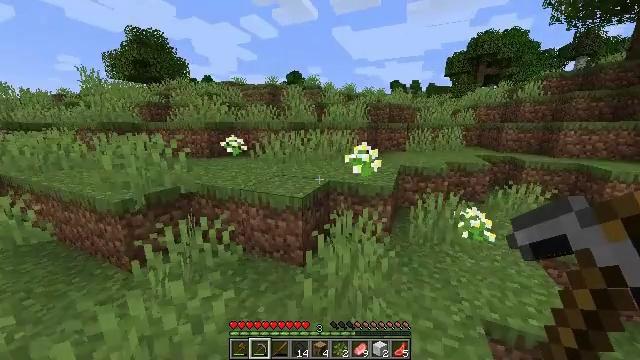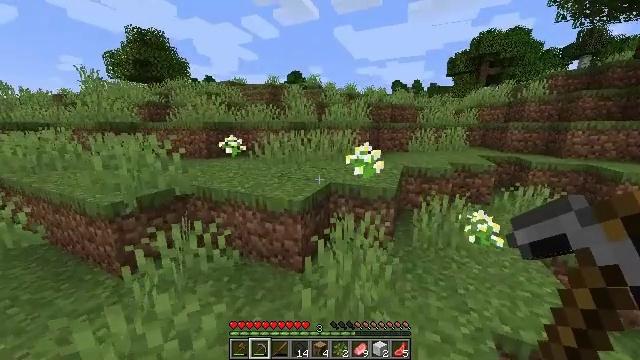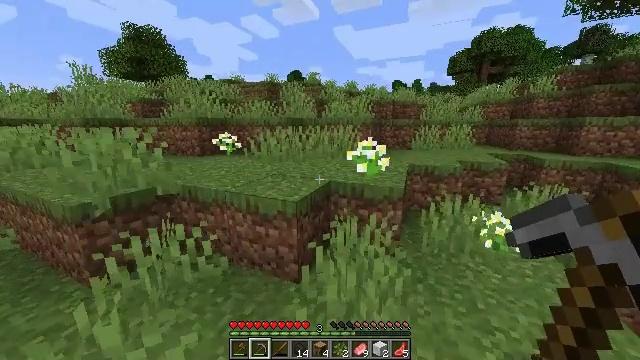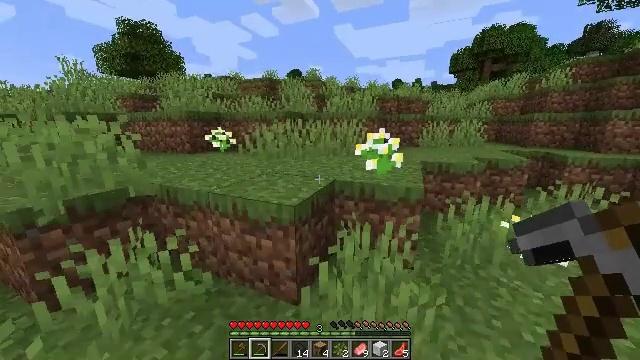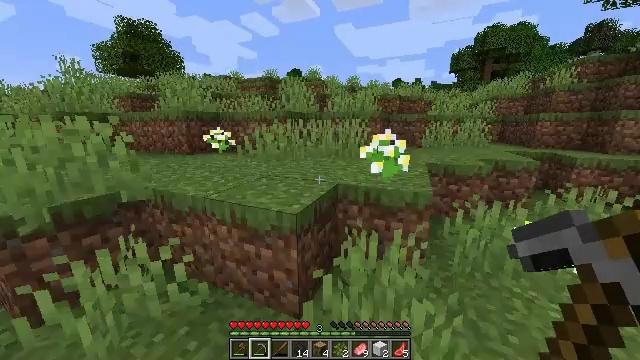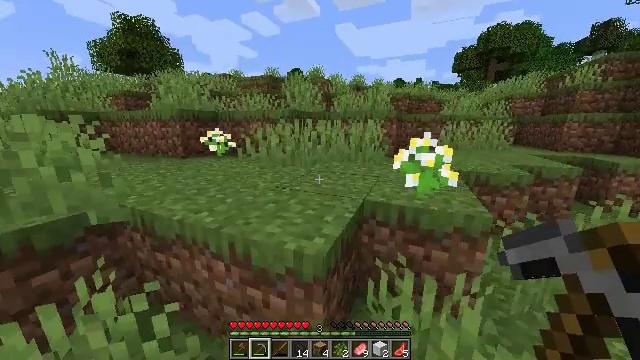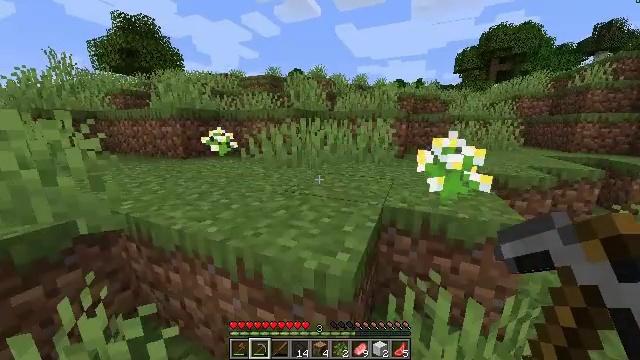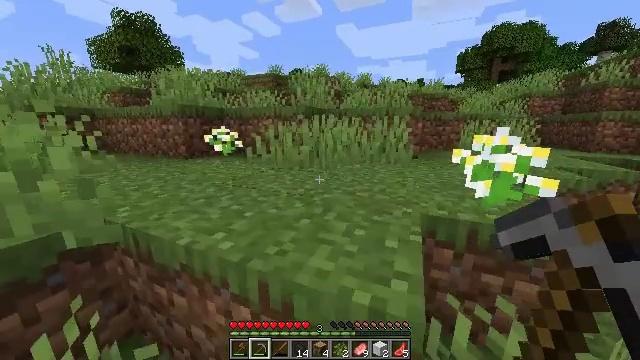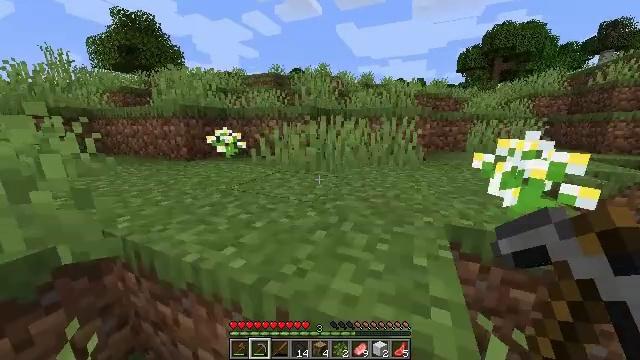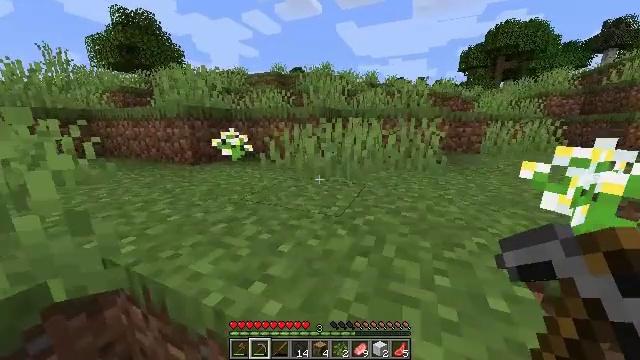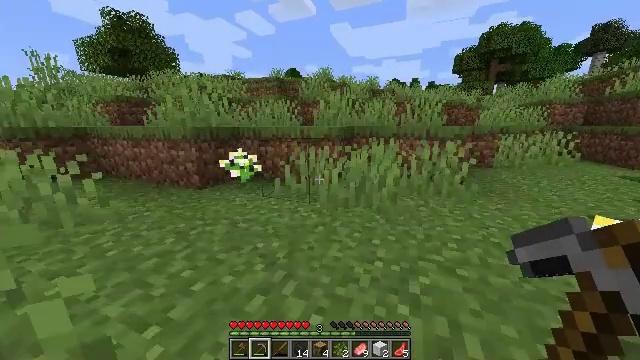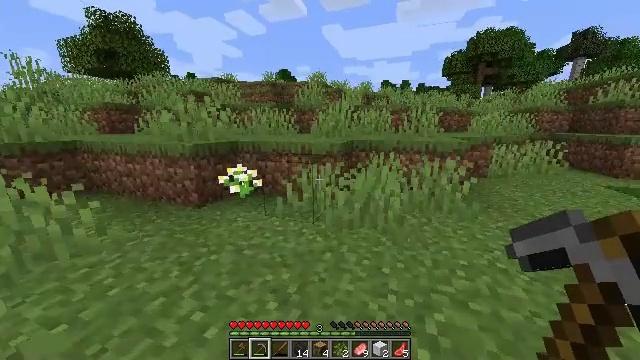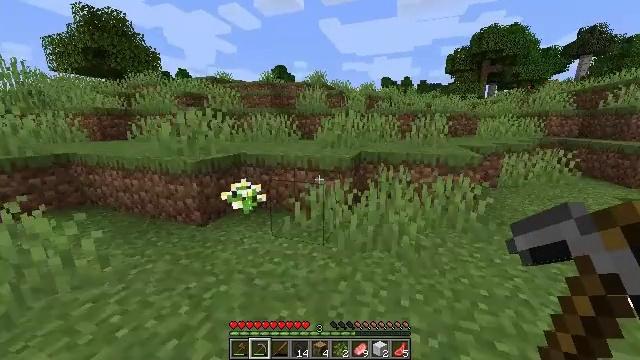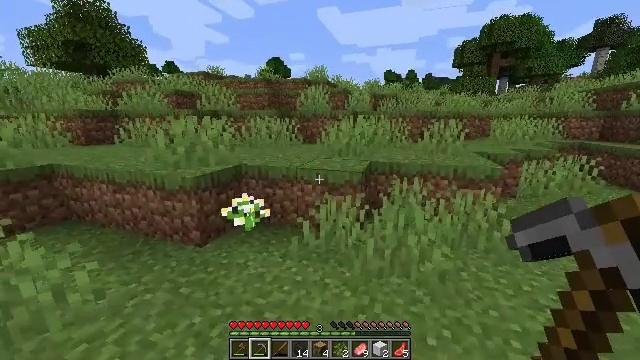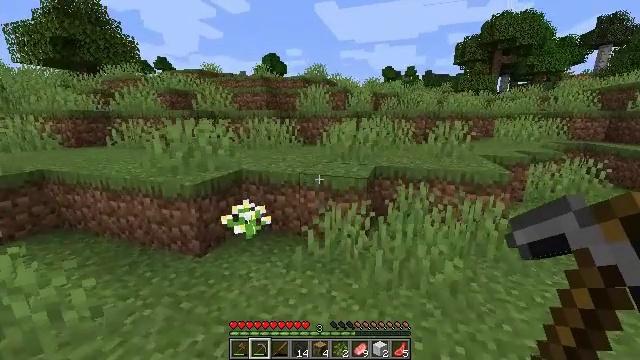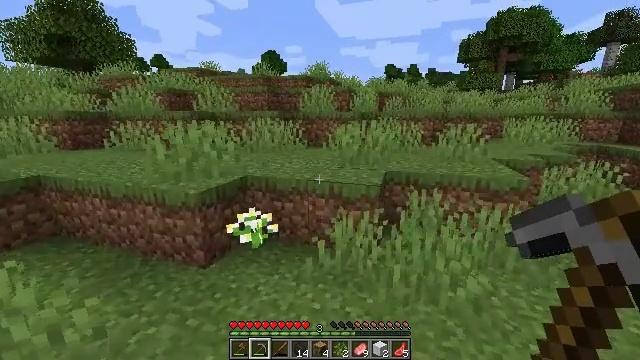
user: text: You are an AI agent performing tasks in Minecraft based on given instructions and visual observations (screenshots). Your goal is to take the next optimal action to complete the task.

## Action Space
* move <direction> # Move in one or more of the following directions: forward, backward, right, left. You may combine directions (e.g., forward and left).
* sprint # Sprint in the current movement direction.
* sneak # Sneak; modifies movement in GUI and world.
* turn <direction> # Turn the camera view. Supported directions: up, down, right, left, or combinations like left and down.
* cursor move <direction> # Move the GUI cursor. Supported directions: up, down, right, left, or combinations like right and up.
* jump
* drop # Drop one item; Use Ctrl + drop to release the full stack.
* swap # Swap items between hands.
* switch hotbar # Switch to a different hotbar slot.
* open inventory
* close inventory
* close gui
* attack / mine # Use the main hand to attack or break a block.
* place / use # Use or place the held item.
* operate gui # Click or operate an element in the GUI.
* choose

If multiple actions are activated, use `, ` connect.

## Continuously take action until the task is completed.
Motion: motion action
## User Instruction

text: Harvest the white tulip.
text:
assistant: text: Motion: move forward and move left
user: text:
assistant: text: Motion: move forward and move left
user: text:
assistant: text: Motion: move forward and move left
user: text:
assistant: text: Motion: move forward and move left
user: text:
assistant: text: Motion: move forward and move left
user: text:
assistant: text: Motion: move forward and move left
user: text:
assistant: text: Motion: move forward and move left
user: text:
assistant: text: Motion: move forward and move left
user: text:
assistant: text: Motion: move forward and move left
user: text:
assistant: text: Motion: move forward and move left, turn right, jump
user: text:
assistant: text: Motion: move forward, turn right, jump
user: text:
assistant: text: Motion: move forward, jump
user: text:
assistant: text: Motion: move forward, jump
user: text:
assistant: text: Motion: move forward
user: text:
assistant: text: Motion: move forward
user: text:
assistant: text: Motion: move forward
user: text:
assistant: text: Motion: move forward
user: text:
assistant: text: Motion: move forward
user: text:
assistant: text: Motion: move forward
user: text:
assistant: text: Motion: move forward
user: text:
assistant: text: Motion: move forward
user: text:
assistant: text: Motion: move forward
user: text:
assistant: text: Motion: move forward
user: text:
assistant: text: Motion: move forward
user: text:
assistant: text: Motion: move forward, jump
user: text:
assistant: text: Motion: move forward, jump
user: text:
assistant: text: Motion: move forward, turn right, jump
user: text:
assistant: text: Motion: move forward, turn right, jump
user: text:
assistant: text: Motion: move forward, turn right
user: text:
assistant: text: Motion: move forward, turn right